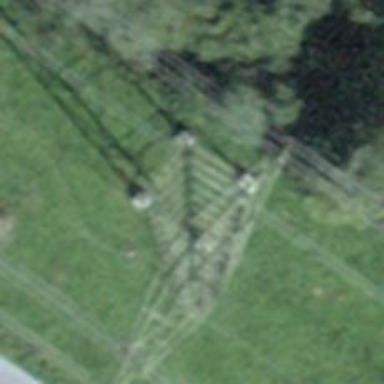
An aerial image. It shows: Power tower.